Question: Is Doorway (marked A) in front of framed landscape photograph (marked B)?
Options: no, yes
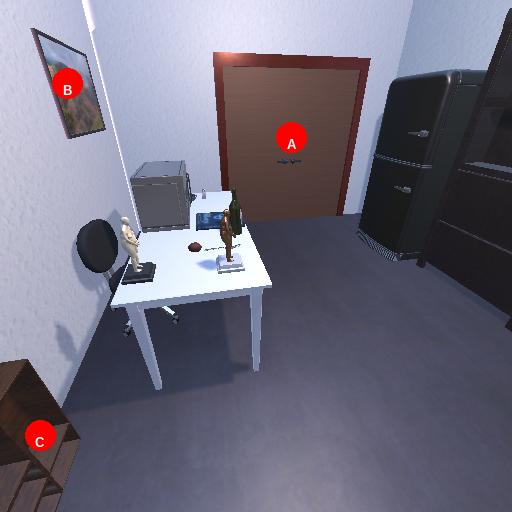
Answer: no